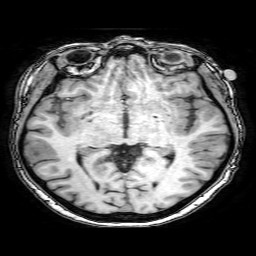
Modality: T1w
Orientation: coronal
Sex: female
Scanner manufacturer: philips
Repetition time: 0.008069 s
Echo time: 0.00369 s